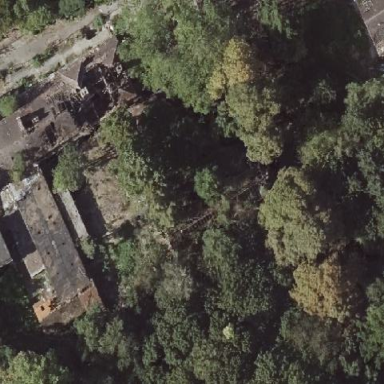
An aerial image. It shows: Ruins of building.